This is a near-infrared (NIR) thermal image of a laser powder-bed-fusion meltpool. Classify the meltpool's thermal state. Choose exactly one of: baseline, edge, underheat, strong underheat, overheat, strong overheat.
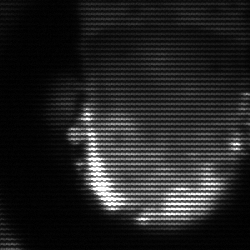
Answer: baseline